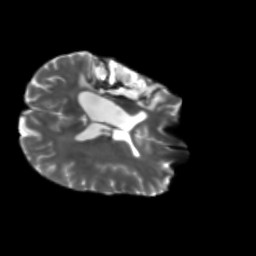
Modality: T2w
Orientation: axial
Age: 42
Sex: male
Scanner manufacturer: siemens
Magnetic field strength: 3 T
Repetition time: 5.25 s
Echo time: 0.08 s